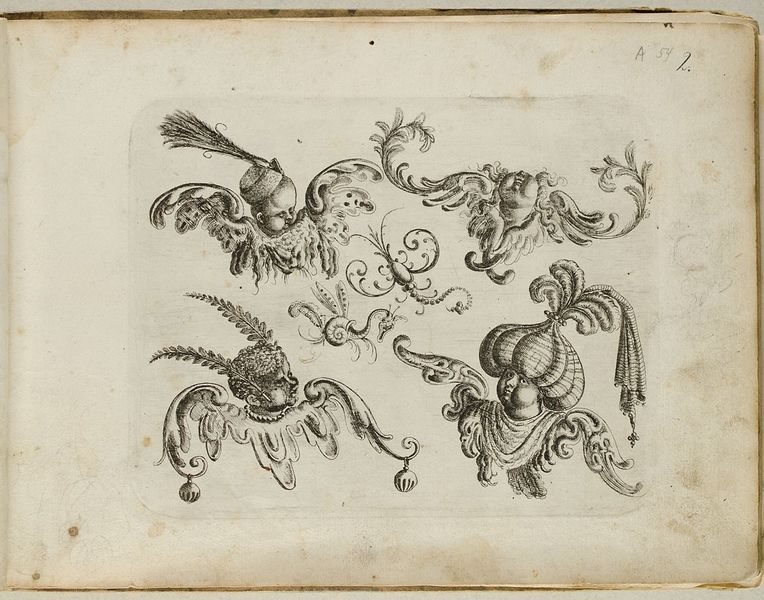
Titel: Die vier Erdteile, Blatt aus dem 'Neuw Grotteßken Buch'
Künstler: Christoph Jamnitzer
Standort: Hamburg
Institution: Museum für Kunst und Gewerbe Hamburg
Schlagwörter: blätter, flügel, kopf, blume, hut, hüte, köpfe, skizze, zeichnung, tuch, ornament, gesicht, blatt, pflanze, pflanzen, engel, kopfbedeckung, papier, übung, grafik, graphik, ornamente, fotografie, photographie, druckgraphik, druckgrafik, radierung, kugel, darstellung, gestalten, fabelwesen, mohr, muschel, schnecke, turban, ungeheuer, monster, groteske, wasserzeichen, grotesken, fabeltier, fabeltiere, kontinente, erdteile, zwitterwesen, monstrum, kinderkopf, knorpelwerk, reproduktionen, druckerzeugnisse, völker, nationalitäten, ornamentstich, vorlageblätter